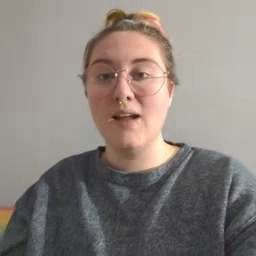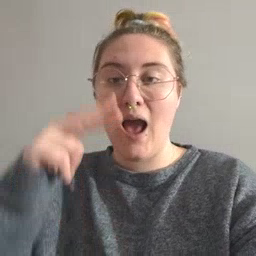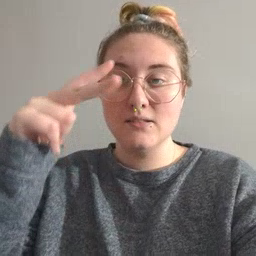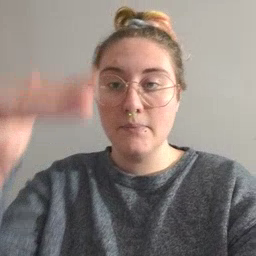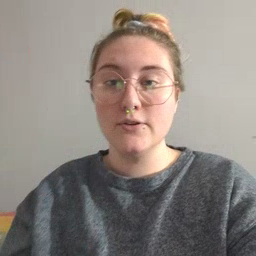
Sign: helicopter